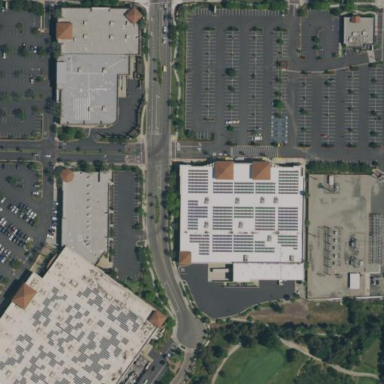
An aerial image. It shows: Retail building.